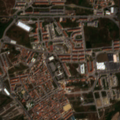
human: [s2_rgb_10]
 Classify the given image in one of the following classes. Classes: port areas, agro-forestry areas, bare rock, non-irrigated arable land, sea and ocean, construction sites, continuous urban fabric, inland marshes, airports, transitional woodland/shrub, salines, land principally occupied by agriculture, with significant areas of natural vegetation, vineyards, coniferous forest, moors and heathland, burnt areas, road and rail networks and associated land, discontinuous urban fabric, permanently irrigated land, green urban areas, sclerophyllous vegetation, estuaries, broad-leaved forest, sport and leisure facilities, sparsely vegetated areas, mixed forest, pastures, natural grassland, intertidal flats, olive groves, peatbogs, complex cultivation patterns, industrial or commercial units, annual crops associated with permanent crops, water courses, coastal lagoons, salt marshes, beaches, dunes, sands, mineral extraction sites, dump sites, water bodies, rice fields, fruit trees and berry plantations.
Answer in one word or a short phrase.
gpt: continuous urban fabric